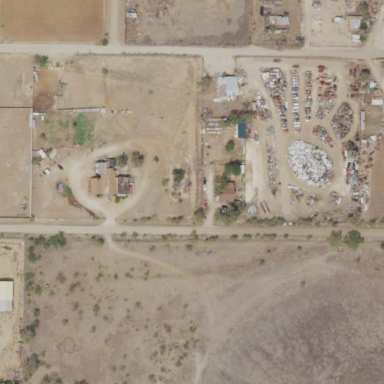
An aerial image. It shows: Industrial area designated for auto wrecking activities.